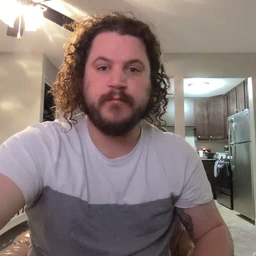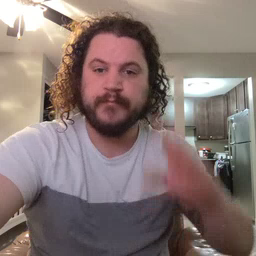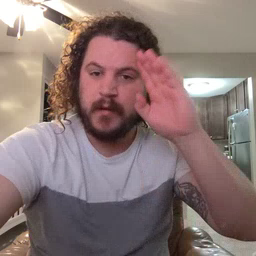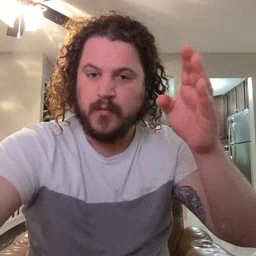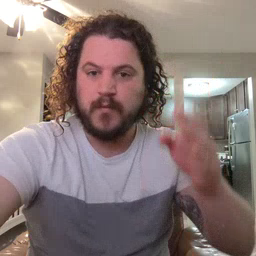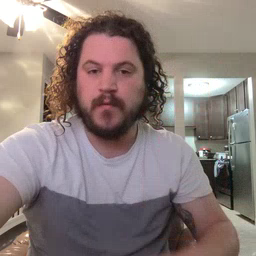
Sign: hello